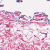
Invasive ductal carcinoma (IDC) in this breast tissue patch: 0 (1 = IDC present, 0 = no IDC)